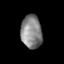
Tissue: skin
Cell type: Endothelial cells
Senescence score: 0.2146
Nuclear area (px): 681
Mean DAPI intensity: 133.584